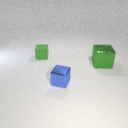
large green metal cube to the right of small blue metal cube